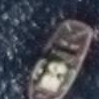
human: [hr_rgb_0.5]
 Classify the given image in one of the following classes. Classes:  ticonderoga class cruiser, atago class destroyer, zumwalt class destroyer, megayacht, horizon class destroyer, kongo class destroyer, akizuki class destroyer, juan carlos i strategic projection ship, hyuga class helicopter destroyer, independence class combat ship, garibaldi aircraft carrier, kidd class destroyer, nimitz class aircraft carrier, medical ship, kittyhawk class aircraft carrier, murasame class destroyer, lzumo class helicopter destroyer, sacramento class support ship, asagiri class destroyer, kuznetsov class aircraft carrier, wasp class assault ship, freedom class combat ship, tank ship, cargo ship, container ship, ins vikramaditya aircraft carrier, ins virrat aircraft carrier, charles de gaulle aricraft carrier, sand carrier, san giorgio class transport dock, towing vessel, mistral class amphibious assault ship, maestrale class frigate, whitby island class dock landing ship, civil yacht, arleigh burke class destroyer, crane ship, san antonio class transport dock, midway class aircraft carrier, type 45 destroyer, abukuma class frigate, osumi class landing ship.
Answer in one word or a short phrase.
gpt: Towing vessel